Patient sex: F
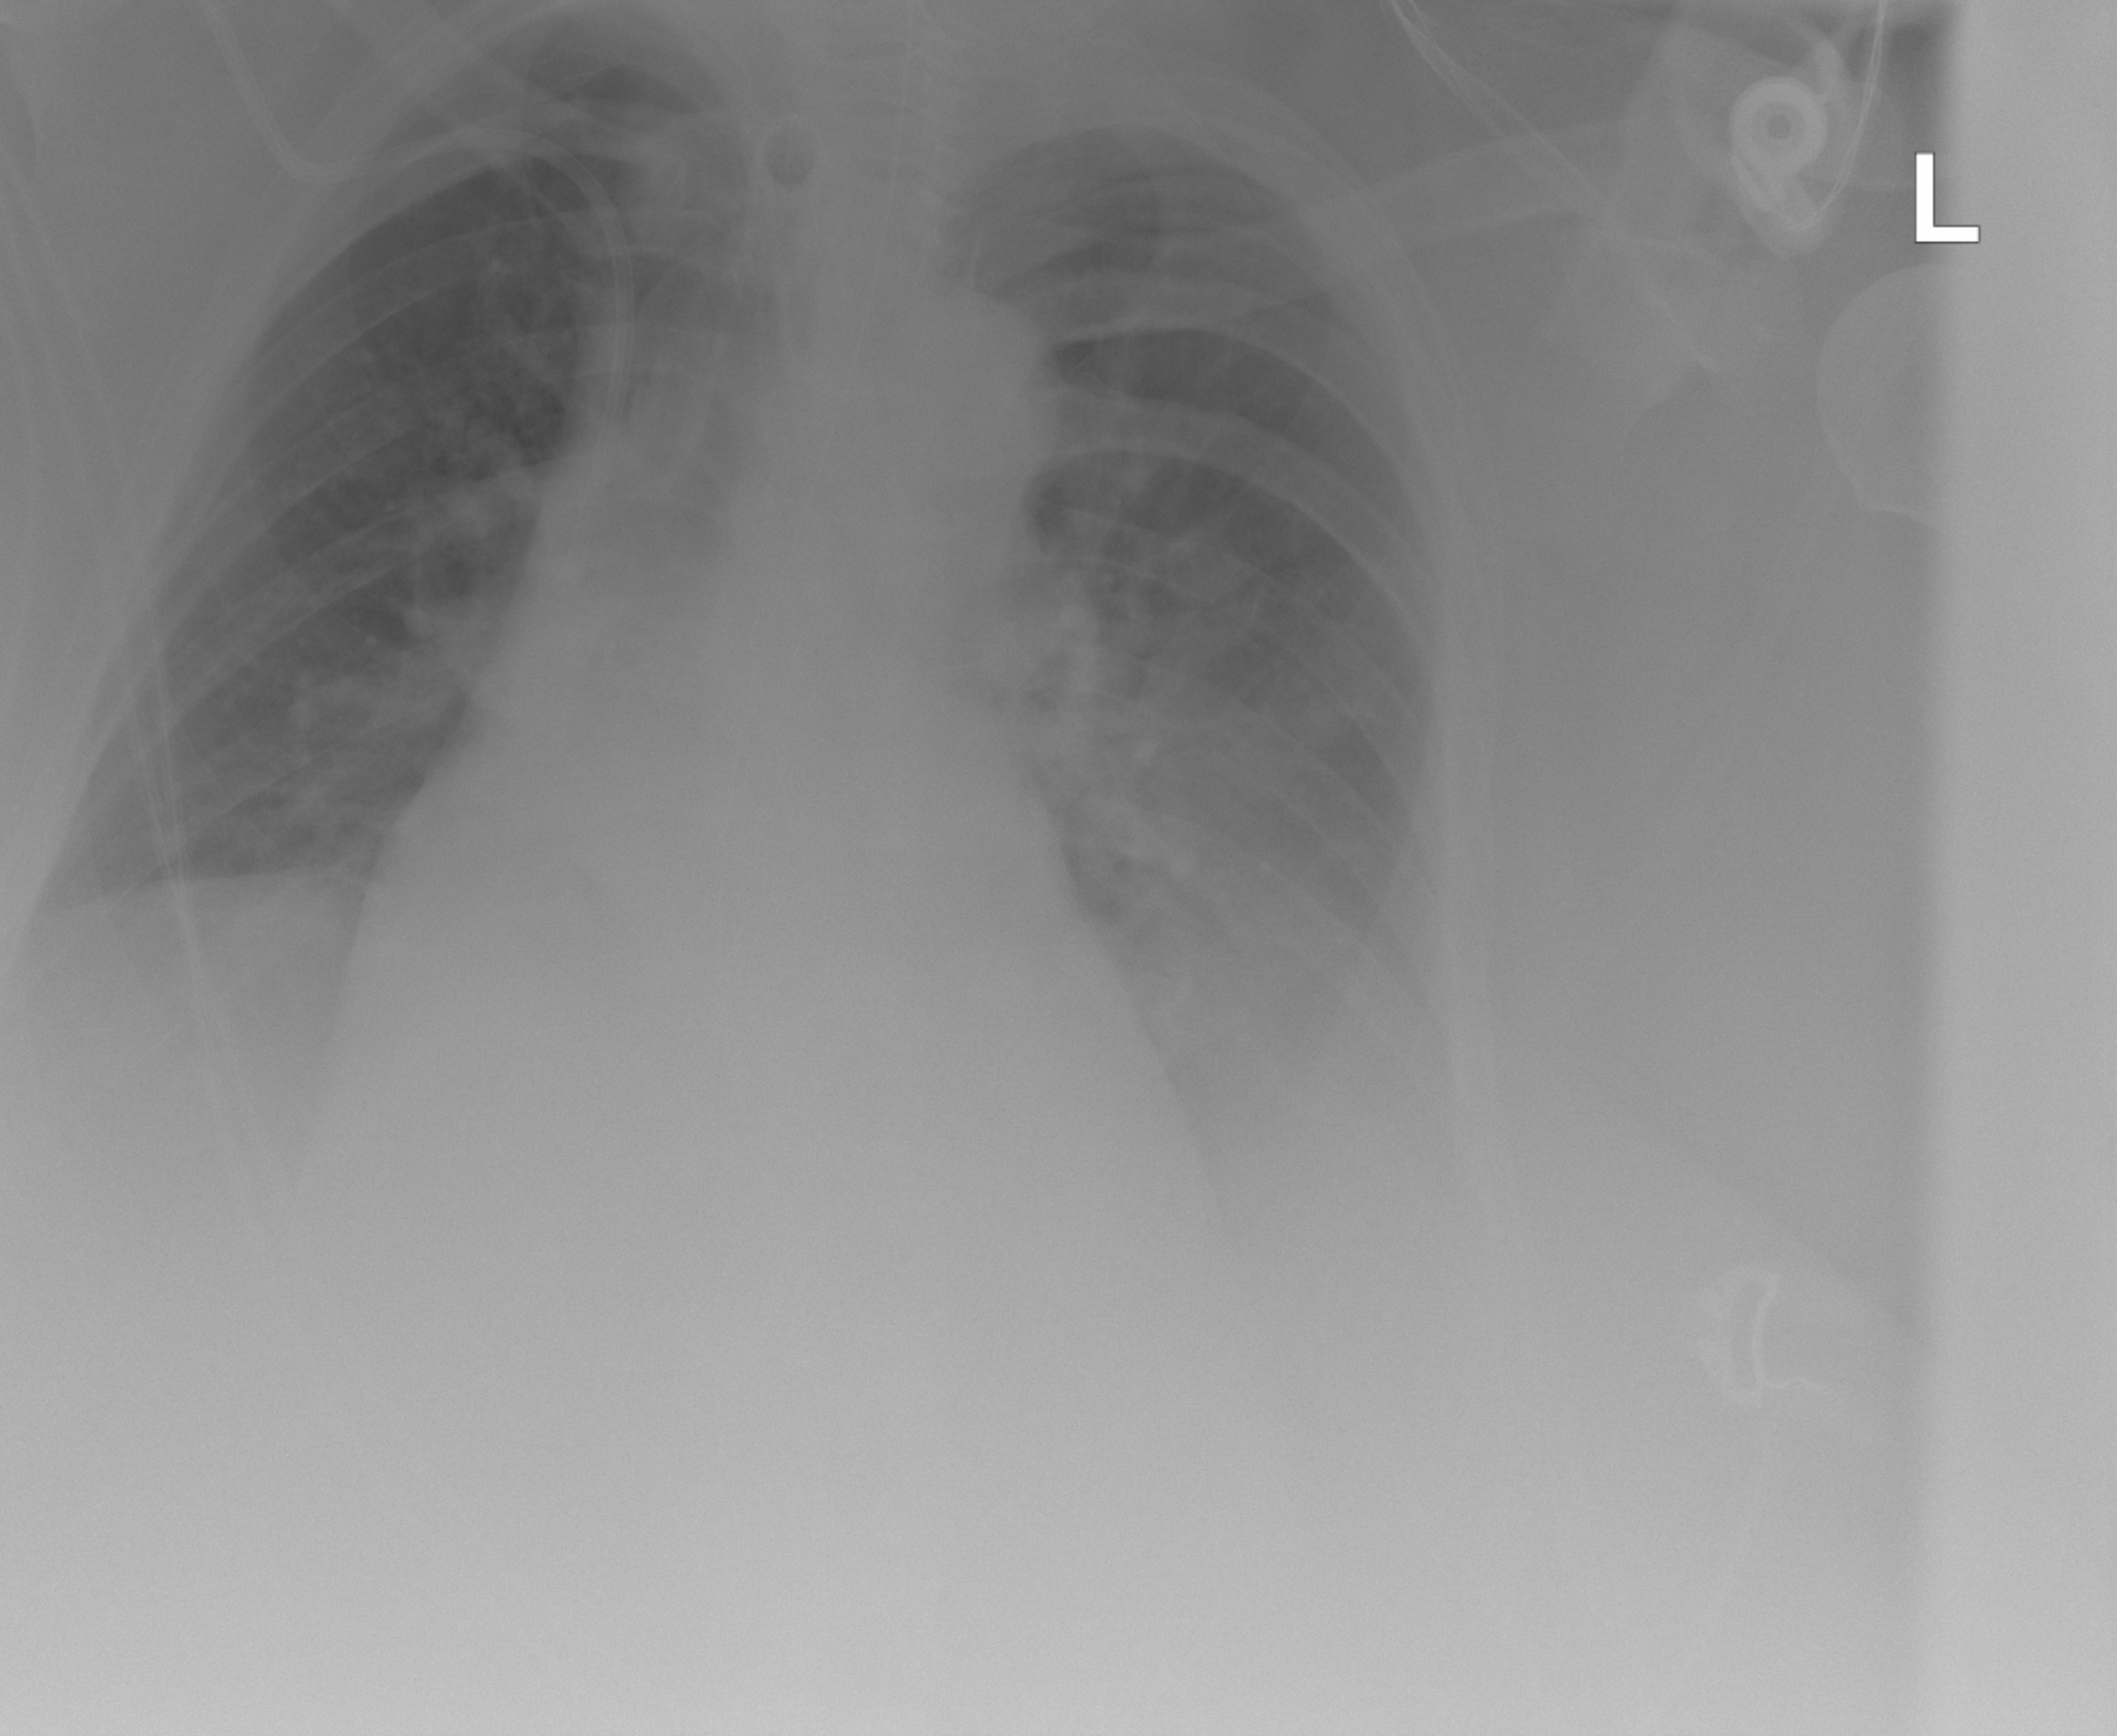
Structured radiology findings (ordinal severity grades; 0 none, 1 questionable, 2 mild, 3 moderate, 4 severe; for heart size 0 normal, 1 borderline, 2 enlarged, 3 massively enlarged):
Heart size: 3
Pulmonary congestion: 2
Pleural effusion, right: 0
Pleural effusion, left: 3
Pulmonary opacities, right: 0
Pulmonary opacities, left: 2
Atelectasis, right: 0
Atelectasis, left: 2